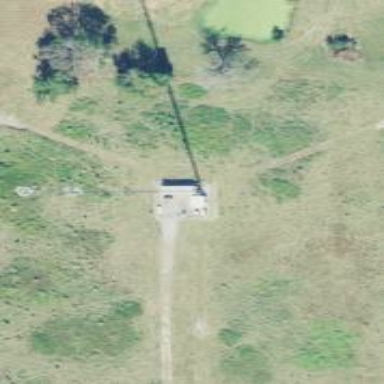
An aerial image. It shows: Mast tower used for communication.